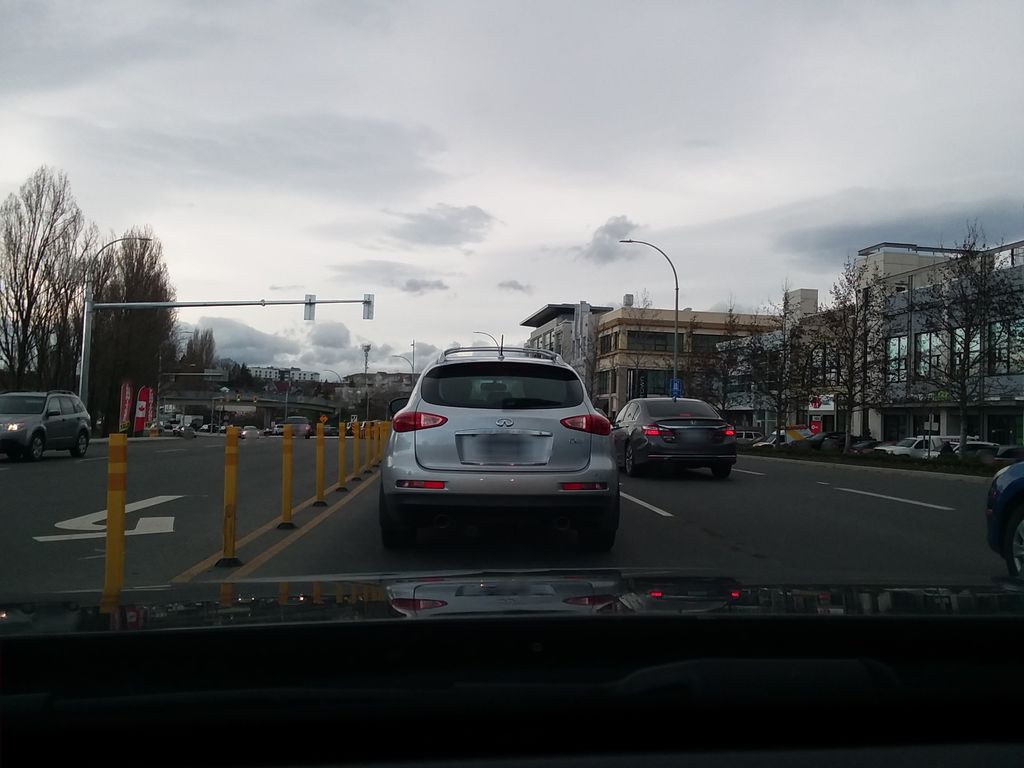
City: victoria